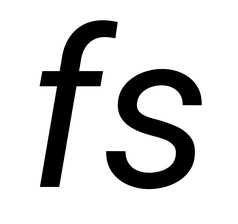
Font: Roboto-Italic_Italic